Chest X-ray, PA view. Patient: 39 years old, sex F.
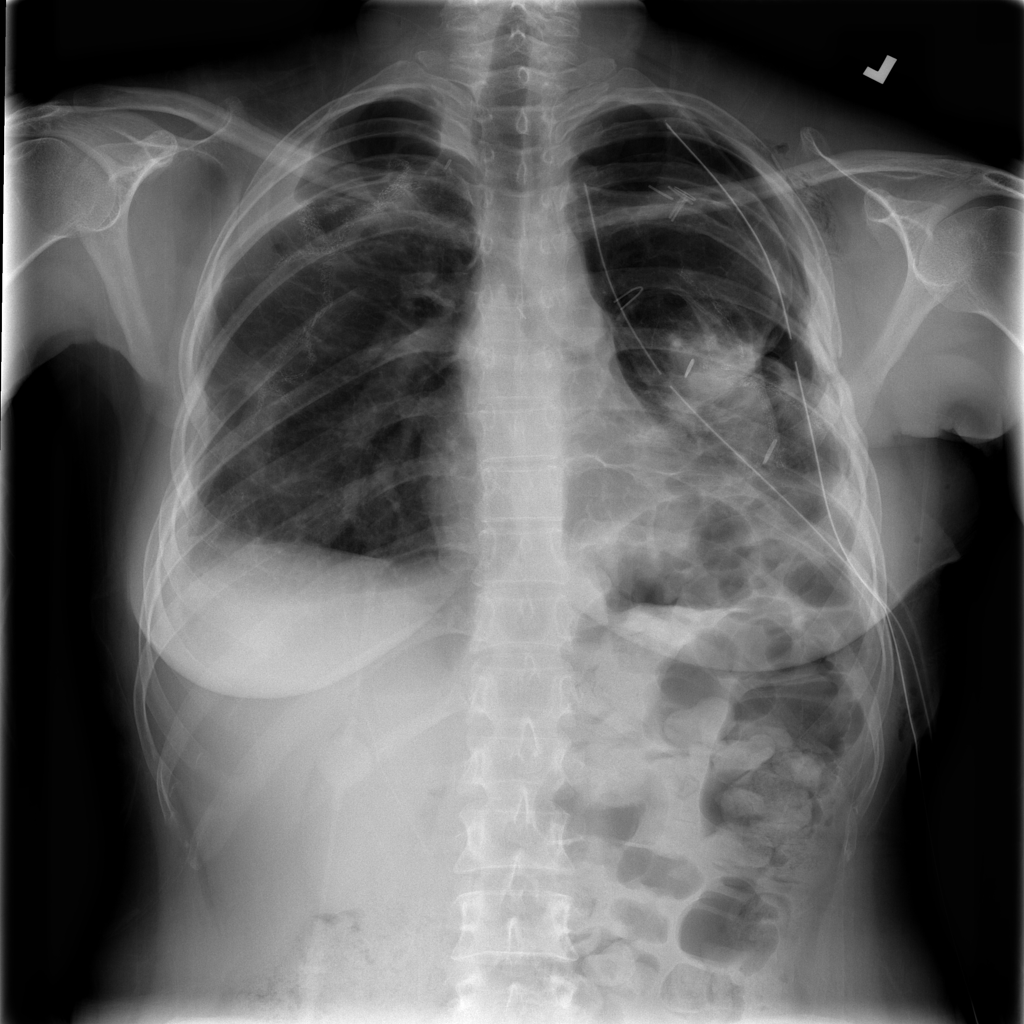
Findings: Pneumothorax